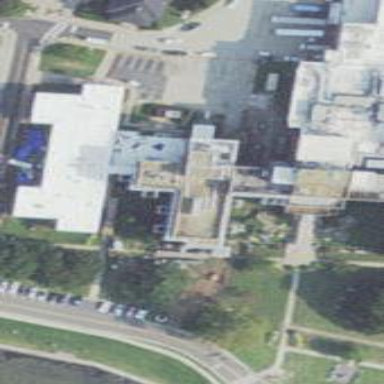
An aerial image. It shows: Section of hospital building.